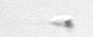
Label: detritus